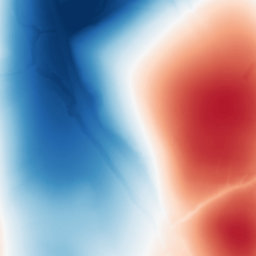
Category: trend_removal
Decomposition family: polynomial
Decomposition parameters: degree: 3
Upsampling method: bicubic_16x
Upsampling parameters: scale: 16
Upsampling scale: 16